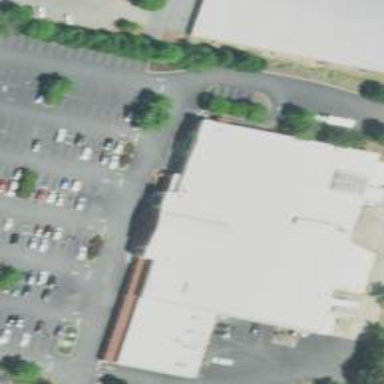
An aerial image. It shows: Supermarket.